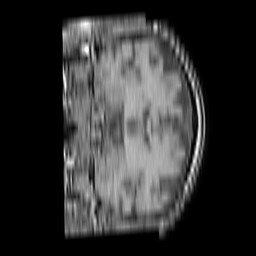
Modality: T1w
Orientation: coronal
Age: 82
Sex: male
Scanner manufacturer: philips
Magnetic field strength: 1.5 T
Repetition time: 0.1753 s
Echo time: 0.001858 s